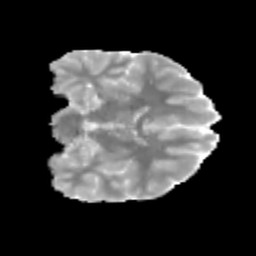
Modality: MD
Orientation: coronal
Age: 11
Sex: male
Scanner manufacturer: siemens
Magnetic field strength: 3 T
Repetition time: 3.8 s
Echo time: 0.07 s